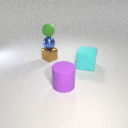
small brown metal cube below small blue metal sphere